Question: I have an Area like below.

'''
[HttpGet]
public ActionResult Index_partial()
{
return PartialView("_PartialPage1");
}
[HttpGet]
public ActionResult Index()
{
AdminModule model = new AdminModule();
model.MyName = "My Name";
return View("Index", model);
}
'''
'''
@model _1.Areas.Admin.Models.AdminModule
@{
ViewBag.Title = "Index";
Layout = "~/Areas/Admin/Views/Shared/_LayoutPage1.cshtml";
}
<h2>
Index</h2>
<script src="/Scripts/jquery-1.5.1.min.js" type="text/javascript">
</script>
<script type="text/javascript" src="/scripts/jquery.unobtrusive-ajax.js">
</script>
<div id="myForm">
@using (Html.BeginForm())
{
<p id="pid">
</p>
<input onclick="ClickHere();" type="submit" value="Button" />
}
<script language="javascript" type="text/javascript">
function ClickHere() {
debugger;
var url = '@Url.Action("Index_partial", "Admin")';
$('#p').load("@Url.Action("Index_partial", "Admin")");
}
</script>
</div>
'''
===================================
'''
@model _1.Areas.Admin.Models.AdminModule
@using (Ajax.BeginForm("Index", "Admin",
new AjaxOptions { UpdateTargetId = "myForm", HttpMethod = "Post" }))
{
@Html.LabelFor(i => i.MyName)
@Html.TextBoxFor(i => i.MyName)
@Html.ValidationMessageFor(i => i.MyName)
<p id="getDateTimeString">
</p>
<input type="submit" value="Click here" id="btn" />
}
'''
=====================================
In the View, I have a button, on clicking it should render the Partial View in
'''
<p id="pid"></p>
'''
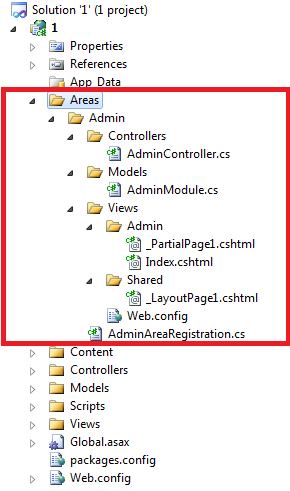
Answer: View should be like this...
'''
<div id="myForm">
<p id="pid">
</p>
</div>
<input id="BTN" type="submit" value="Button" />
<script language="javascript" type="text/javascript">
$('#BTN').click(function(){
$('#pid').load("@Url.Action("Index_partial", "Admin")");
});
</script>
'''